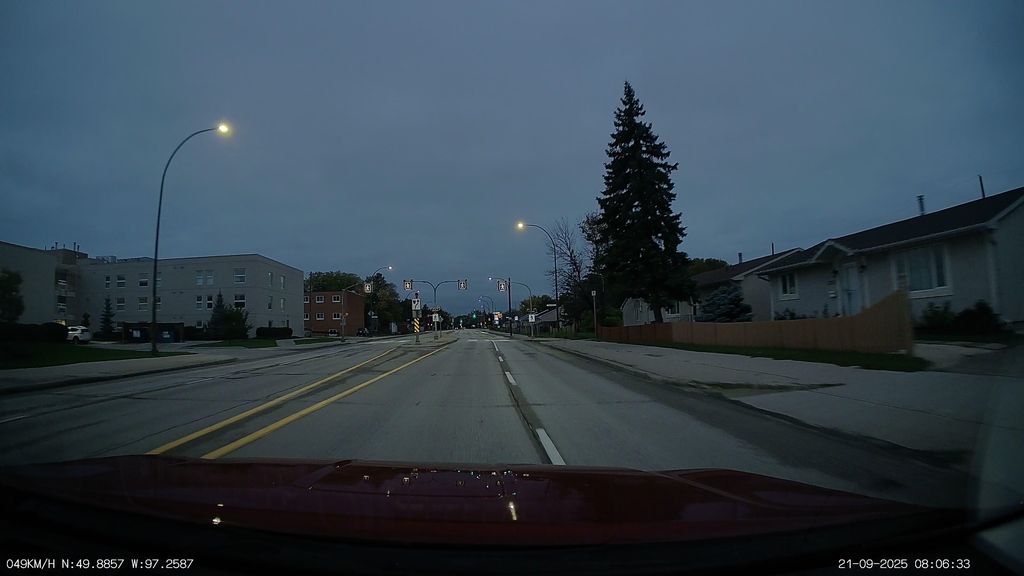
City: winnipeg